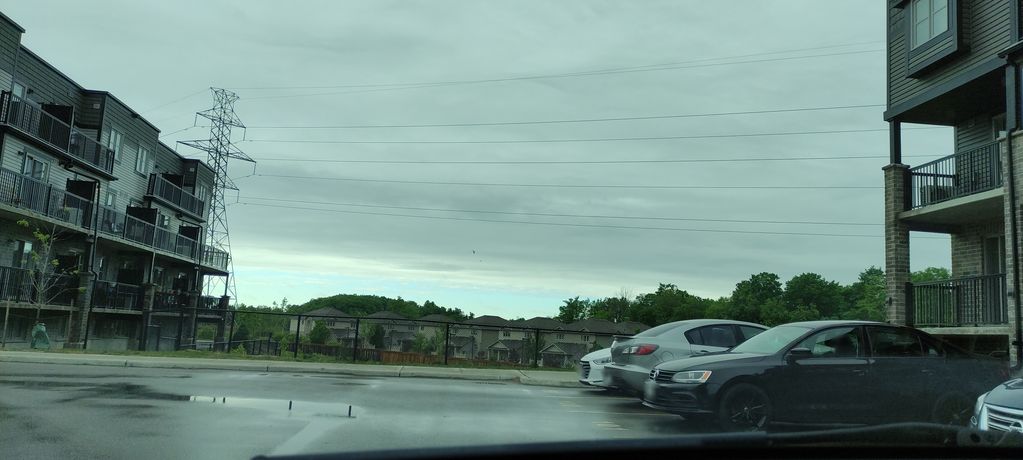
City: kitchener-waterloo